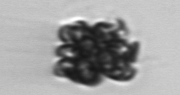
Label: Corymbellus